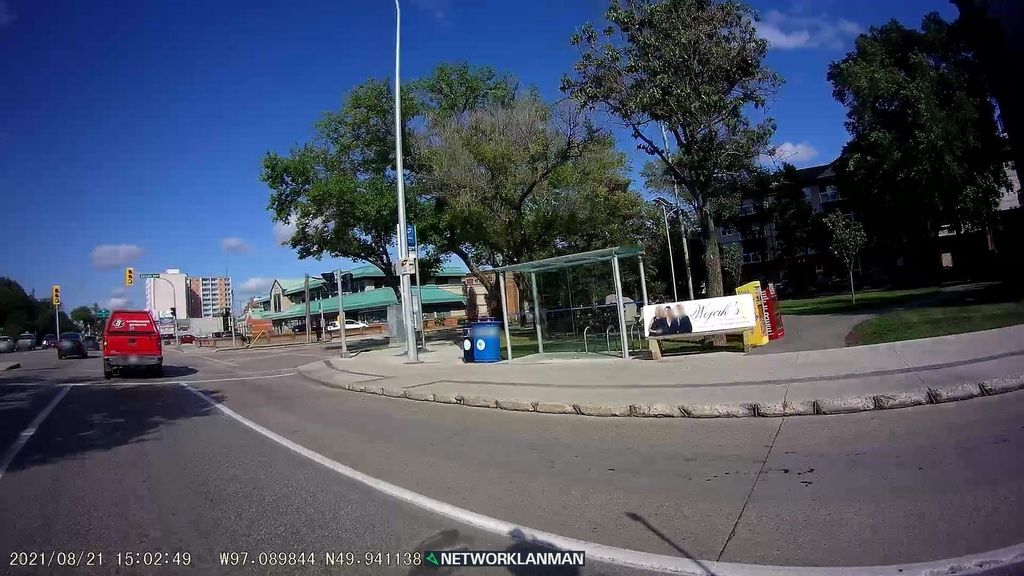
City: winnipeg